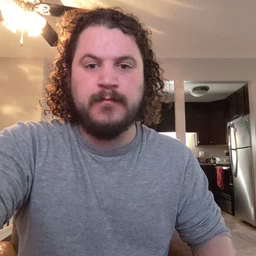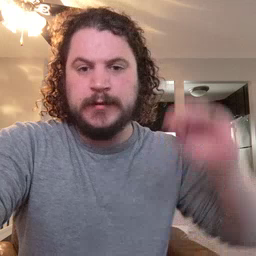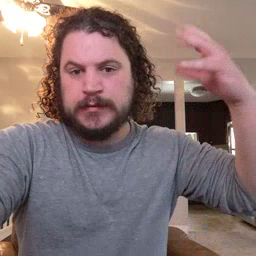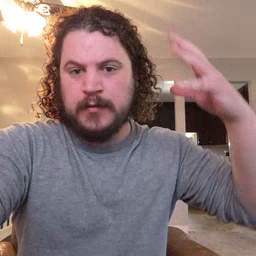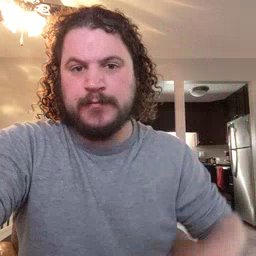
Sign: sun